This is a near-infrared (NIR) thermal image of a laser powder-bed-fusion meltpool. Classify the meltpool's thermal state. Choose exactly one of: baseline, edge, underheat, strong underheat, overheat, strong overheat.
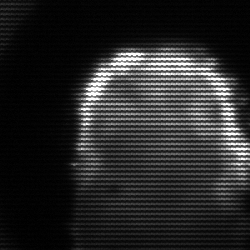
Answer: baseline